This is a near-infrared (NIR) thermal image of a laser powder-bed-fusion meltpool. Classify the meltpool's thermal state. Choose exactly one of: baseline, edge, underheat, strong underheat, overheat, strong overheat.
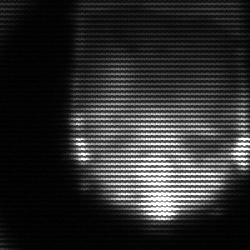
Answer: edge